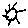
Label: sun